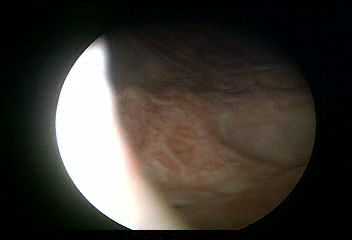
Modality: WLC
Class: Normal mucosa
Bladder cancer association: No